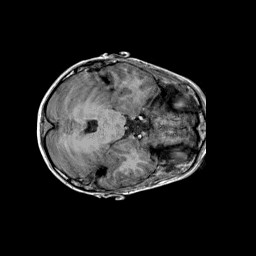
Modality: T1w
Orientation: coronal
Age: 8
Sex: male
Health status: ill